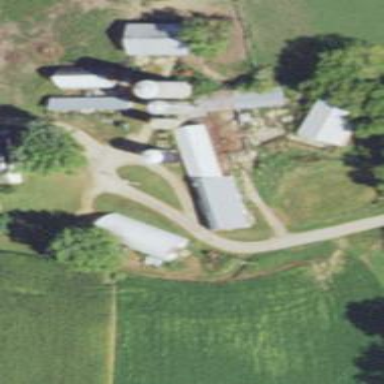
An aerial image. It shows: Silo building.